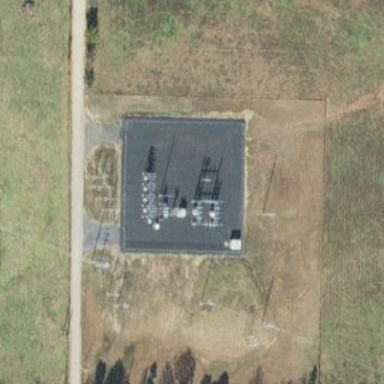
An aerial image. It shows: Minor distribution power substation.